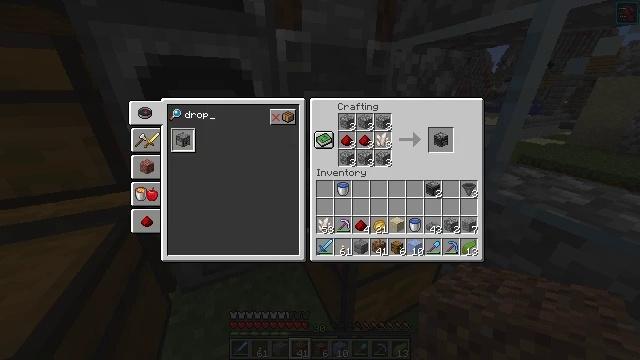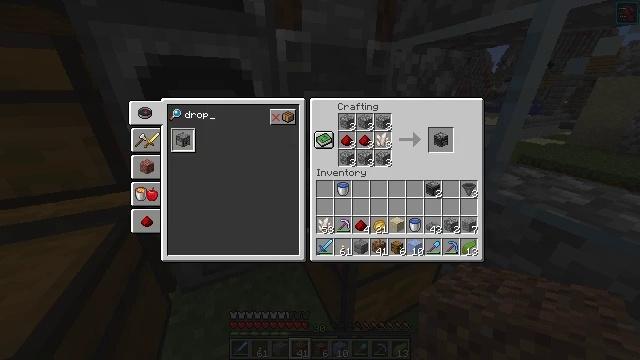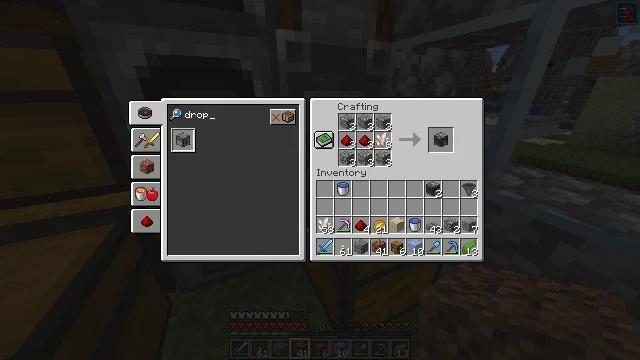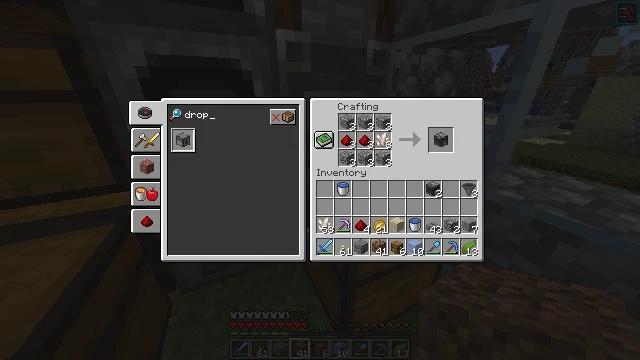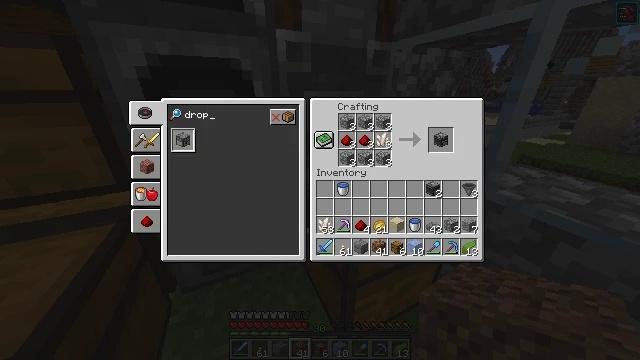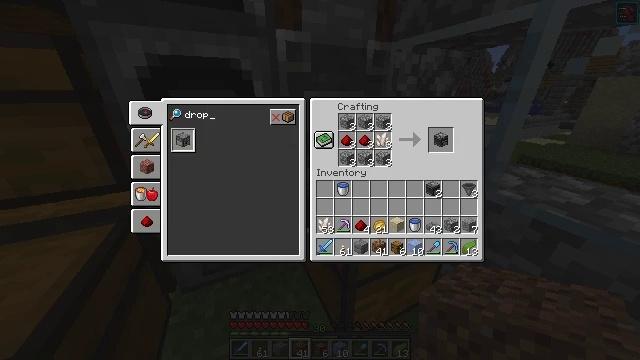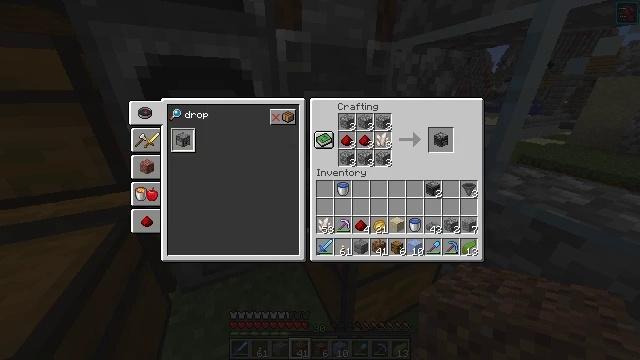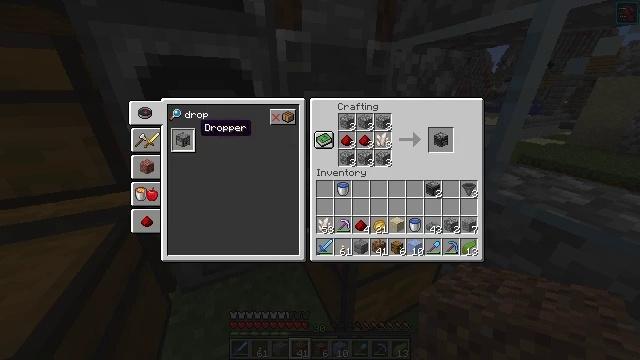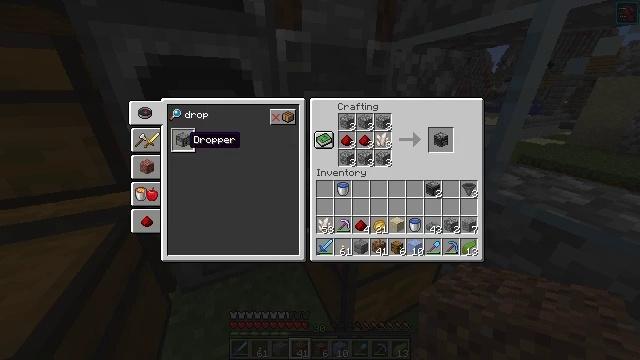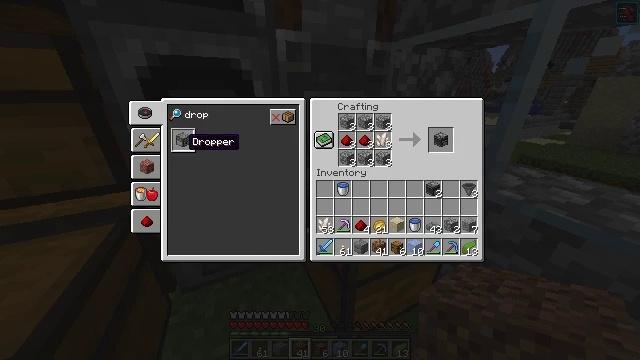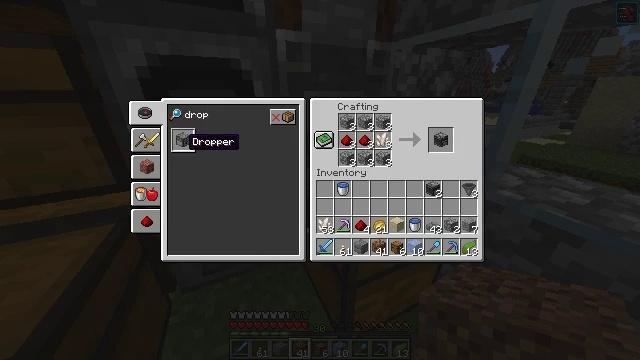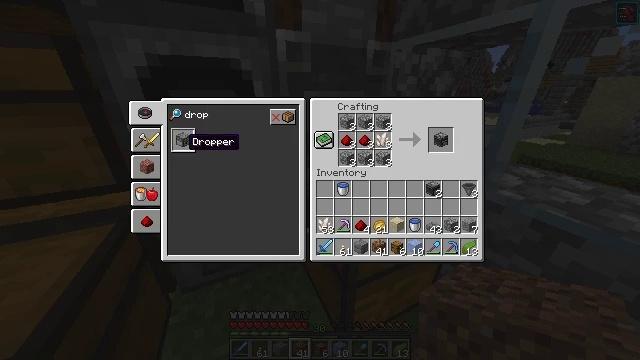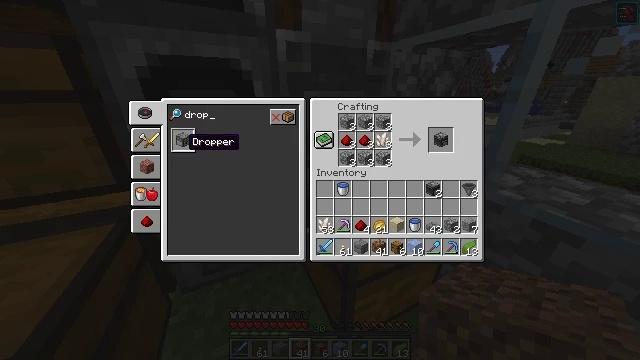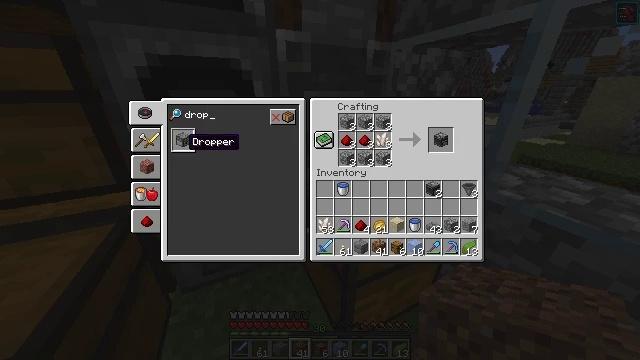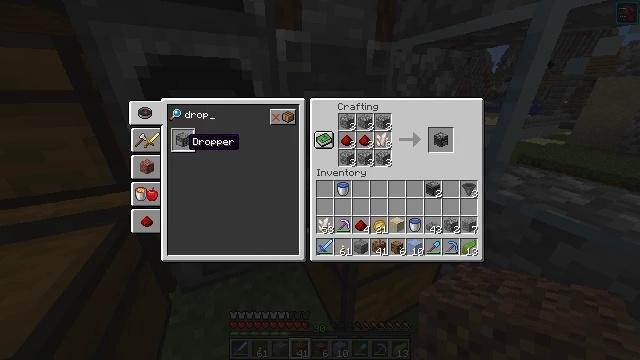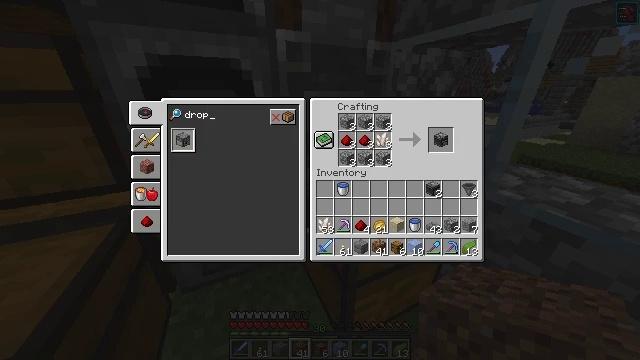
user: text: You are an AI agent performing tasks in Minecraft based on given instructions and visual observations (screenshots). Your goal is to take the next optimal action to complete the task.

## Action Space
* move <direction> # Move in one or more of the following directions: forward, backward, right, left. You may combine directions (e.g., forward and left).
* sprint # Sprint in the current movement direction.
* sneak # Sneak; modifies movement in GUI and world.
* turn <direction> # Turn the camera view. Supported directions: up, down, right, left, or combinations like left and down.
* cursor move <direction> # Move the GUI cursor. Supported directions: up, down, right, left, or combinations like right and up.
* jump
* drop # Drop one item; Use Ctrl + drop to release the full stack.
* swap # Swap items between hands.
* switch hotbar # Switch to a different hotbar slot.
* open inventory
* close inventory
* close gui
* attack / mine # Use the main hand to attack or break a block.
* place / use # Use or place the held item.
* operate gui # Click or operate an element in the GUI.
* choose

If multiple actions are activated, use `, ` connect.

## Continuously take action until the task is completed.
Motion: motion action
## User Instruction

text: Craft a dropper with cobblestones and redstone.
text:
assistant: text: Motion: no_op
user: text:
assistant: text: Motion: no_op
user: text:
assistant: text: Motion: no_op
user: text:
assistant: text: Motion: no_op
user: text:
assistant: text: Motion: no_op
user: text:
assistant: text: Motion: no_op
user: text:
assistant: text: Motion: cursor move left and down
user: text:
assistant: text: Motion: cursor move left and down
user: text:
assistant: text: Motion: no_op
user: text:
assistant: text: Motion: no_op
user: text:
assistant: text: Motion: no_op
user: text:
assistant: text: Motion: operate gui
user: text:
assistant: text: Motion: operate gui
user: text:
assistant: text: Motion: no_op
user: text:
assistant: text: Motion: cursor move right
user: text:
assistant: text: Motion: cursor move right and up
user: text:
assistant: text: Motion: cursor move right and up
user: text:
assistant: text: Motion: cursor move right
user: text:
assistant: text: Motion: cursor move right
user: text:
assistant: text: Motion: cursor move right
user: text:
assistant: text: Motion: cursor move right
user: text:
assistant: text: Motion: cursor move right
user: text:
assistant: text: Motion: no_op
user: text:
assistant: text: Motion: no_op
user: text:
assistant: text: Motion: no_op
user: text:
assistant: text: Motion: no_op
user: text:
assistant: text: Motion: operate gui
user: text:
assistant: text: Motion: cursor move down, operate gui
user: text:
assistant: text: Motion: cursor move left and down
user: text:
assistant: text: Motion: cursor move down